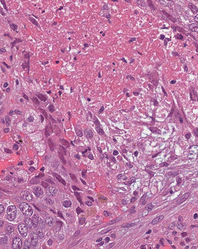
Tumor epithelial tissue: yes
Tumor-associated stroma tissue: yes
Normal tissue: no